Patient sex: M
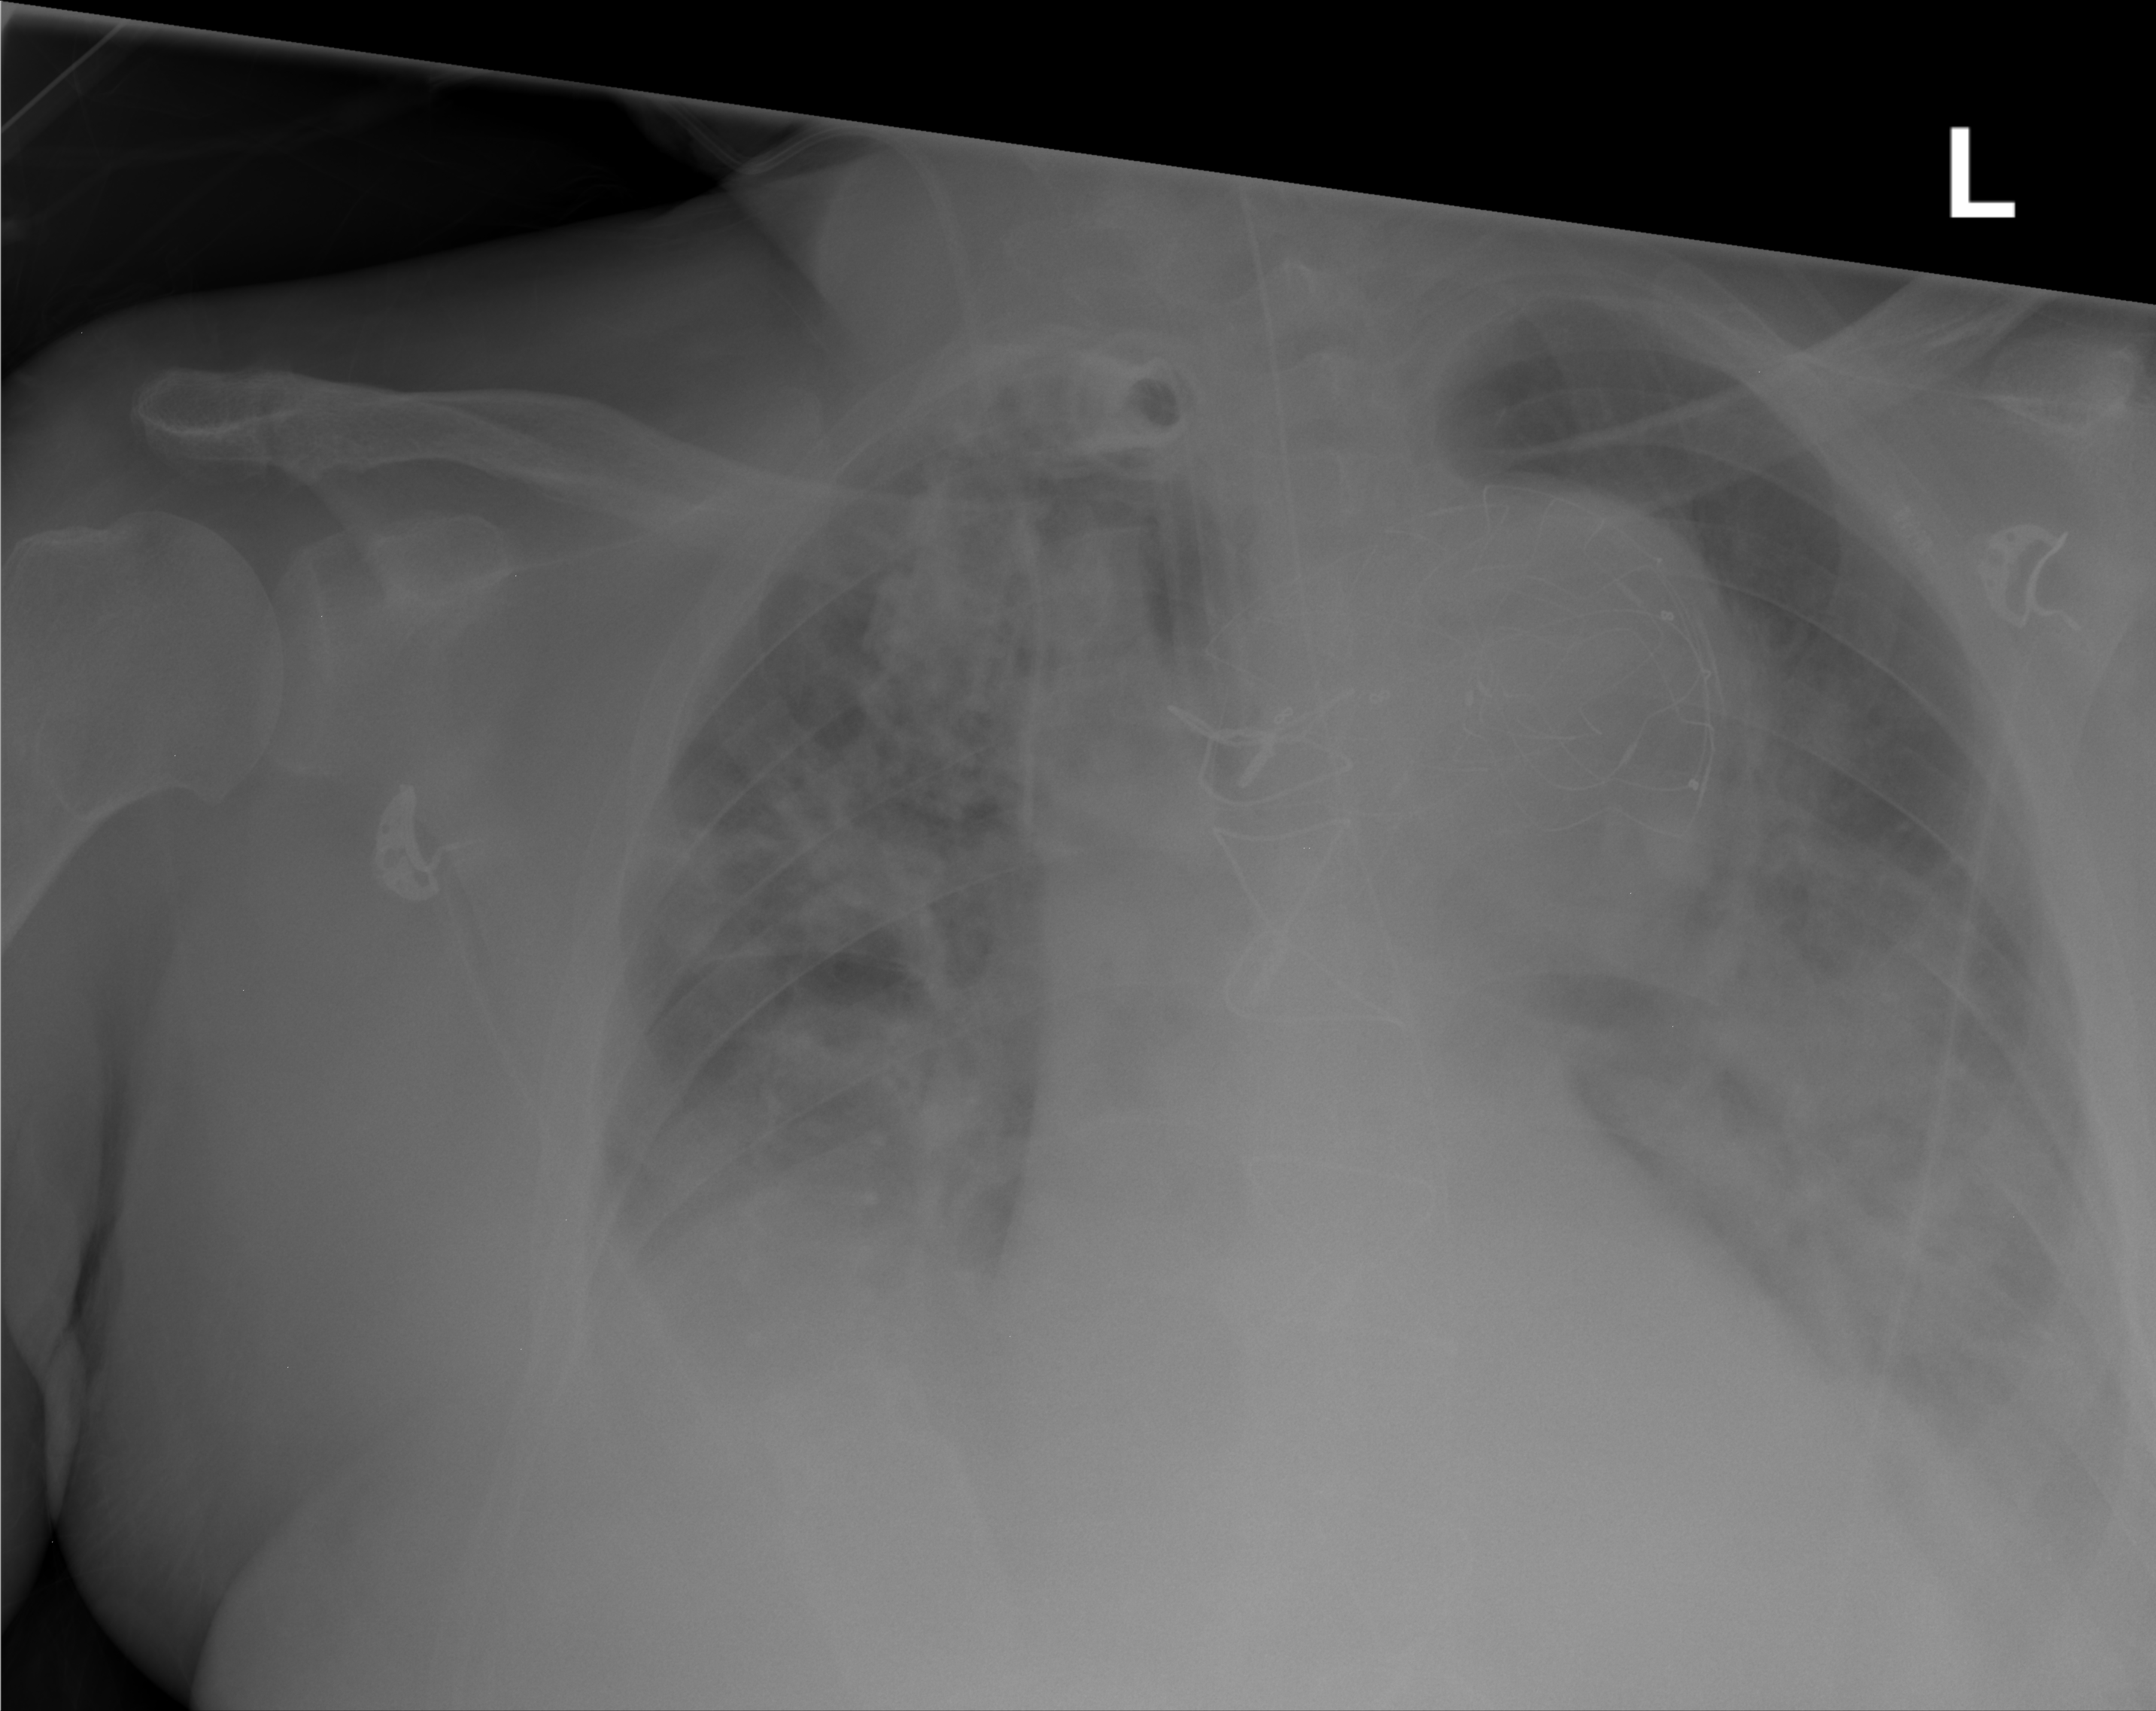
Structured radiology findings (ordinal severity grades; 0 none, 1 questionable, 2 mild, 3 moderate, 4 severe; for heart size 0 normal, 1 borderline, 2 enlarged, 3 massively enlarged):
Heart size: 1
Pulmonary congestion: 2
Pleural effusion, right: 0
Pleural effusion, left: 2
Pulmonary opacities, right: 3
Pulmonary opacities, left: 3
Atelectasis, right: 2
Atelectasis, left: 3